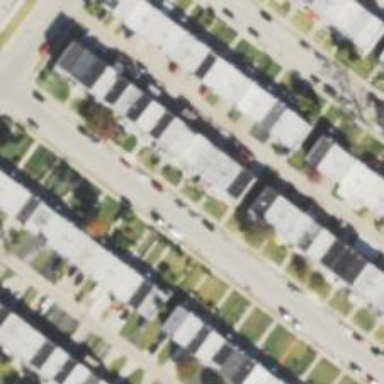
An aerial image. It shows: Neighborhood.